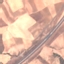
Land use / land cover: Highway